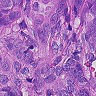
Metastatic tissue present: yes